Aerial crown-view tile of a tropical tree (Barro Colorado Island, Panama), acquired 20250414:
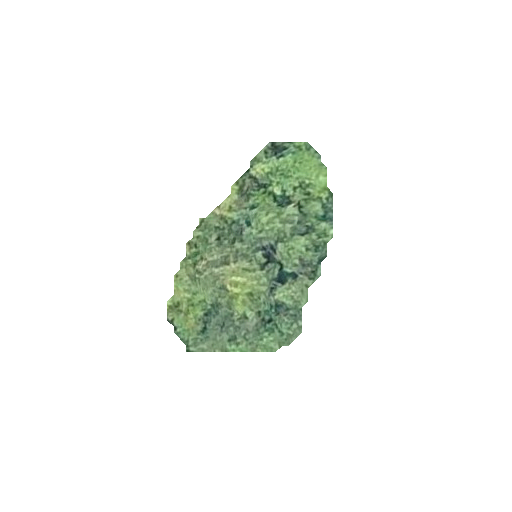
Species: Calophyllum longifolium
GBIF accepted scientific name: Calophyllum longifolium
Crown area: 35.651 m²